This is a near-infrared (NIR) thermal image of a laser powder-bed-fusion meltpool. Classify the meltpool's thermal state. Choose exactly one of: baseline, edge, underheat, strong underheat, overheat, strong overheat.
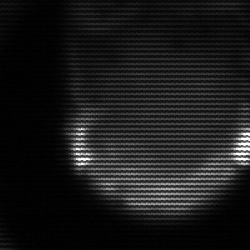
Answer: edge